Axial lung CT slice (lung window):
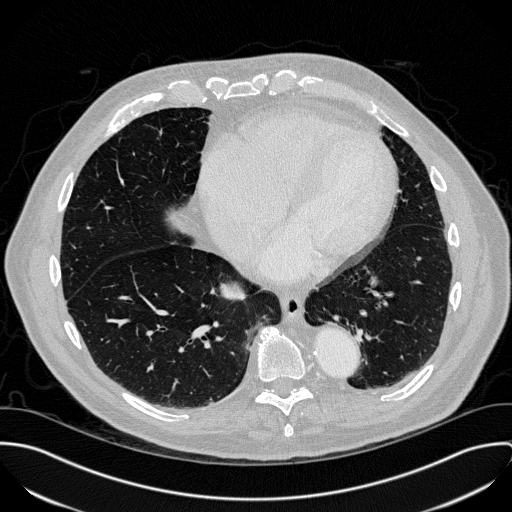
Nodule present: no